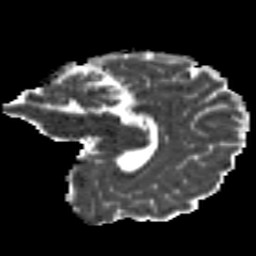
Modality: MD
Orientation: sagittal
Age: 34
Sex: female
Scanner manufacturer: siemens
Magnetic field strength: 3 T
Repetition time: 8.8 s
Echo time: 0.085 s